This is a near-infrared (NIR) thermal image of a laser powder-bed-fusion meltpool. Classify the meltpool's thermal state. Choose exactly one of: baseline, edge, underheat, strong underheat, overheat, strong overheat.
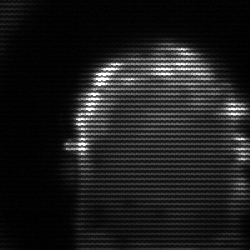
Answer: baseline